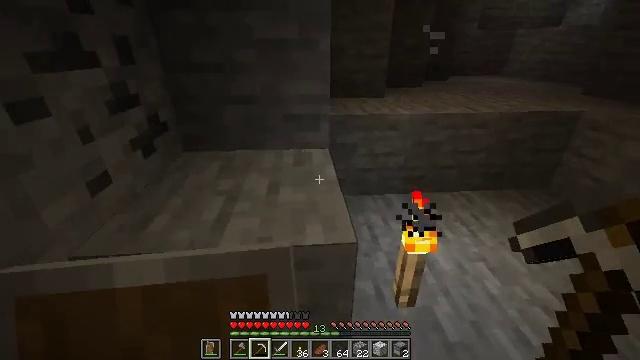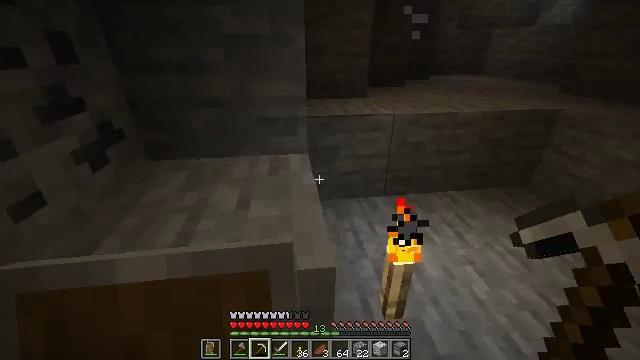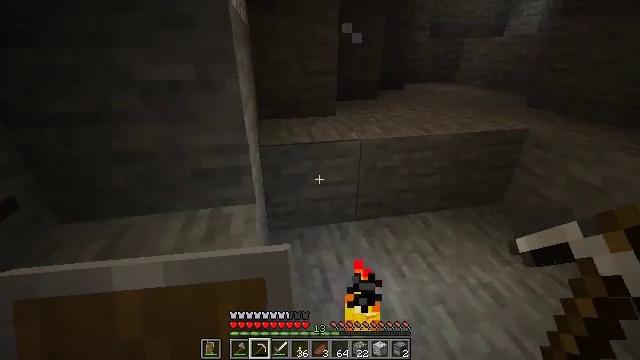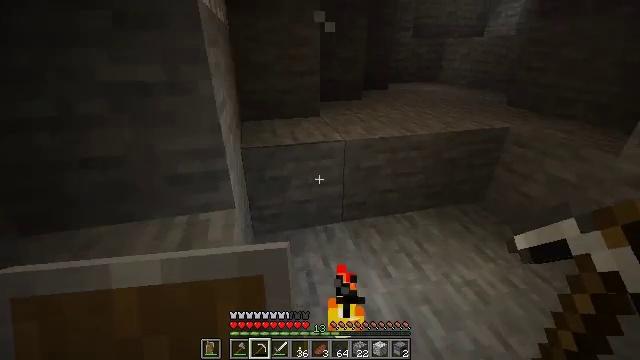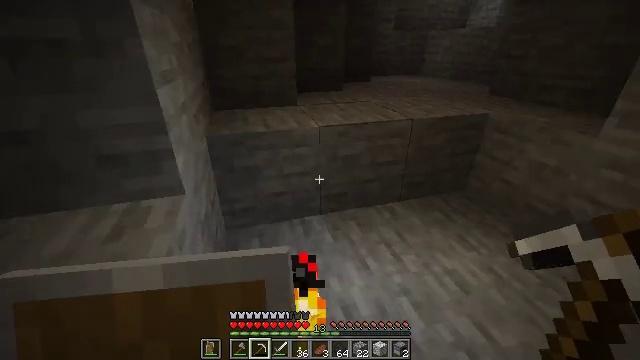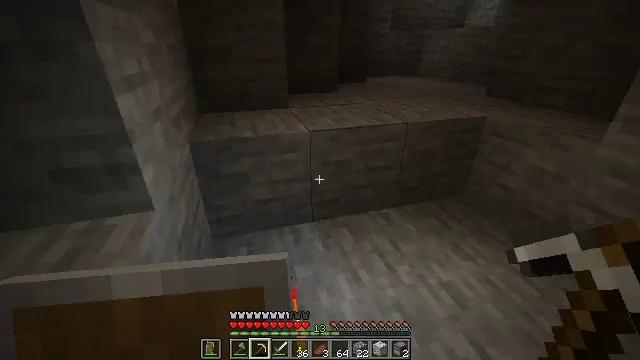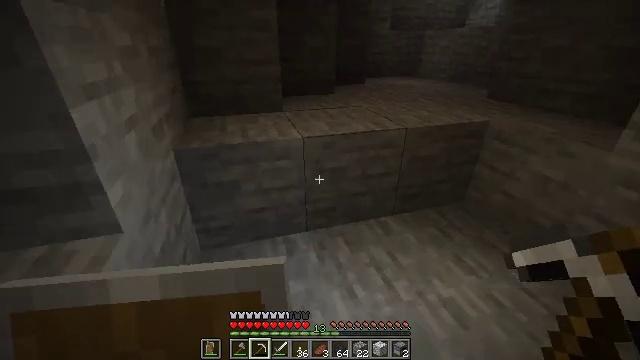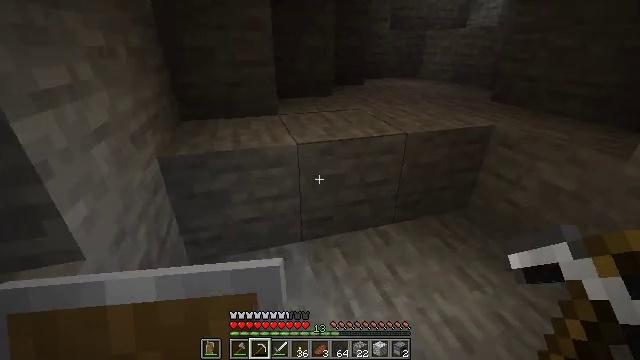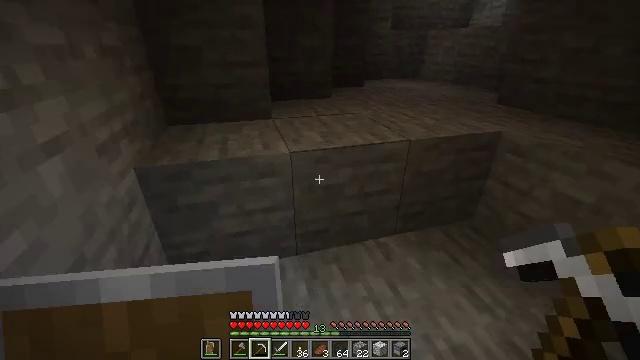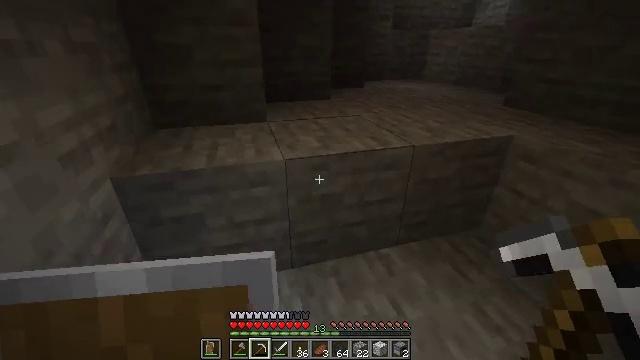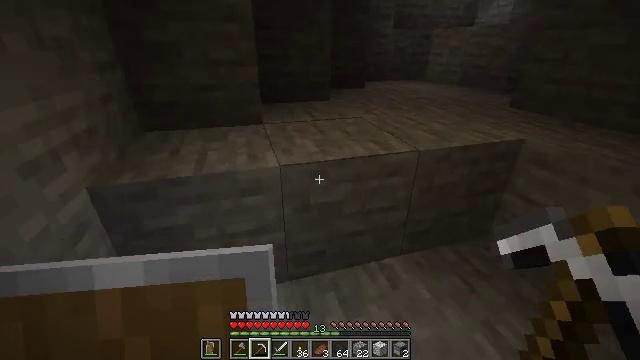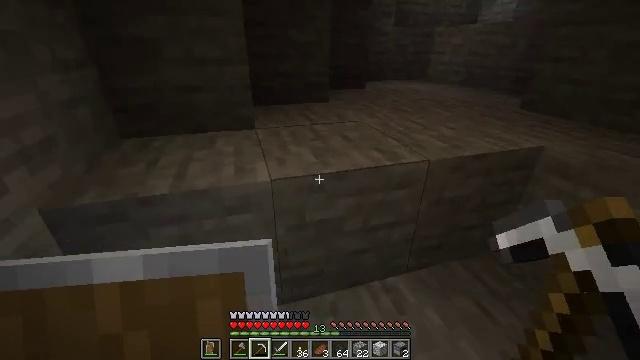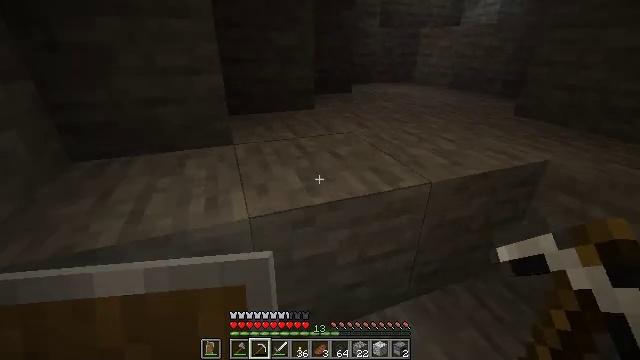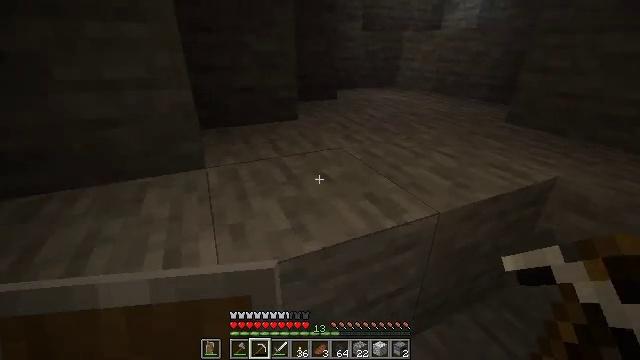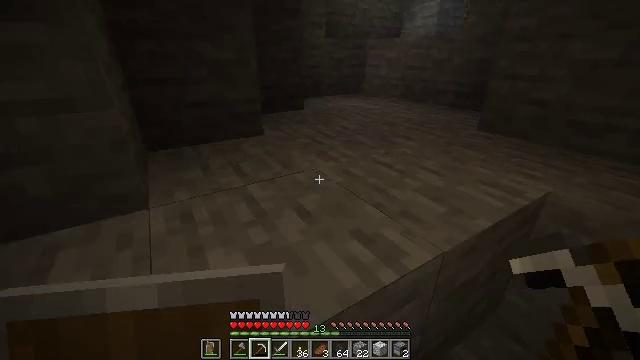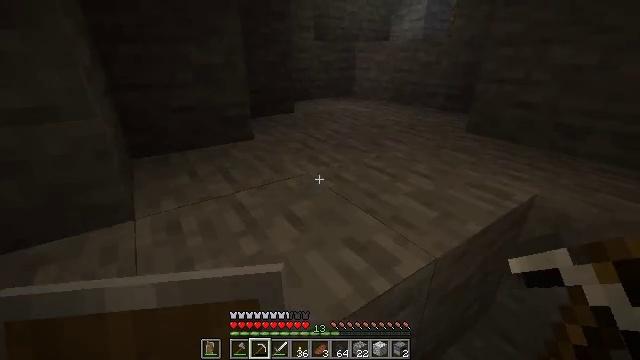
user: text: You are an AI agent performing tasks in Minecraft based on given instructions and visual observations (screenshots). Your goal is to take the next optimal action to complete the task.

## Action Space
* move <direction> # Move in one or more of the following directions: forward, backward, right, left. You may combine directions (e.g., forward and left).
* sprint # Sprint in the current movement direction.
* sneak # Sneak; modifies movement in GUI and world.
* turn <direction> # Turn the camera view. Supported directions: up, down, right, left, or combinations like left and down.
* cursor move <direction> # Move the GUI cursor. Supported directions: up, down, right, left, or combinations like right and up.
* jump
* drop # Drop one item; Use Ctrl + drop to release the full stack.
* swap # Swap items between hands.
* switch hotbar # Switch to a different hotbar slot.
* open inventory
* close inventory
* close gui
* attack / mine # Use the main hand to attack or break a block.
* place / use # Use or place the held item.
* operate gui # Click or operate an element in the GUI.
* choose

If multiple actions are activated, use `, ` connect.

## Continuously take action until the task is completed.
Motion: motion action
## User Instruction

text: Break the white bed to relocate it.
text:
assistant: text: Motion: move forward and move right, turn right
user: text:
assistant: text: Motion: move forward and move right, turn right, jump
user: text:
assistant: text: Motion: move forward and move right, turn right, jump
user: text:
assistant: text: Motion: move forward, turn right, jump
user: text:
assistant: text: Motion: move forward, jump
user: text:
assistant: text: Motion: move forward, jump
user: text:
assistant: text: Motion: move forward, jump
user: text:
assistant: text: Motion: move forward, jump
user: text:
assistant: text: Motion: move forward
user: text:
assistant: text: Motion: move forward
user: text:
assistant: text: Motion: move forward
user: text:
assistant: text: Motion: move forward, turn right
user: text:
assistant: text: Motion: move forward, turn right
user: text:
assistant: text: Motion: move forward, turn right and up
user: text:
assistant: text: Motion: move forward, turn right, jump
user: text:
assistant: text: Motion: move forward, jump
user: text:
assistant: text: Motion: move forward, jump
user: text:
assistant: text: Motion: move forward, jump
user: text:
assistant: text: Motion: move forward, jump
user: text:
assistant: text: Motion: move forward, sprint
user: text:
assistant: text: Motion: move forward, sprint
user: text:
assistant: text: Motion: move forward, sprint
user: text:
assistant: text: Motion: move forward, sprint, turn right and up
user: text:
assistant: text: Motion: move forward, turn right and up
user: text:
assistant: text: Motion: move forward, turn right and up
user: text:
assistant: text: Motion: move forward
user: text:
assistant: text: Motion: move forward
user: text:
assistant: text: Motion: move forward and move left
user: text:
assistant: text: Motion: move forward and move left
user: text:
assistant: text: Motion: move forward and move left, turn right